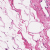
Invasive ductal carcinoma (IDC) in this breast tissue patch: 0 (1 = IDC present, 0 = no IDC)